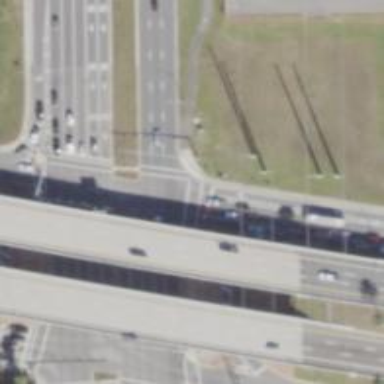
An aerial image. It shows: Footway located on traffic island.